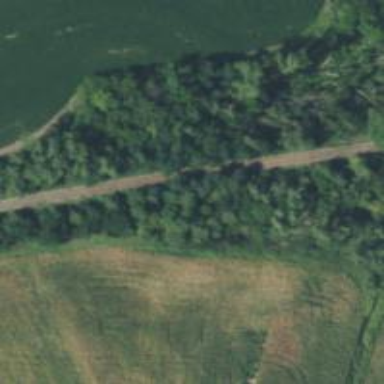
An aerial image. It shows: Preserved railway.